Aerial crown-view tile of a tropical tree (Barro Colorado Island, Panama), acquired 20240611:
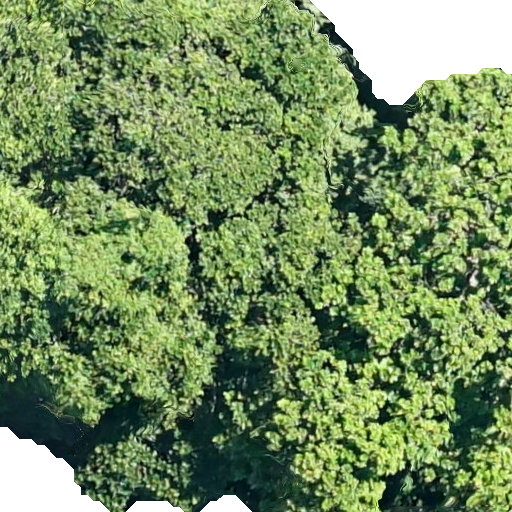
Species: Anacardium excelsum
GBIF accepted scientific name: Anacardium excelsum
Crown area: 518.971 m²